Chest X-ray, AP view. Patient: 62 years old, sex M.
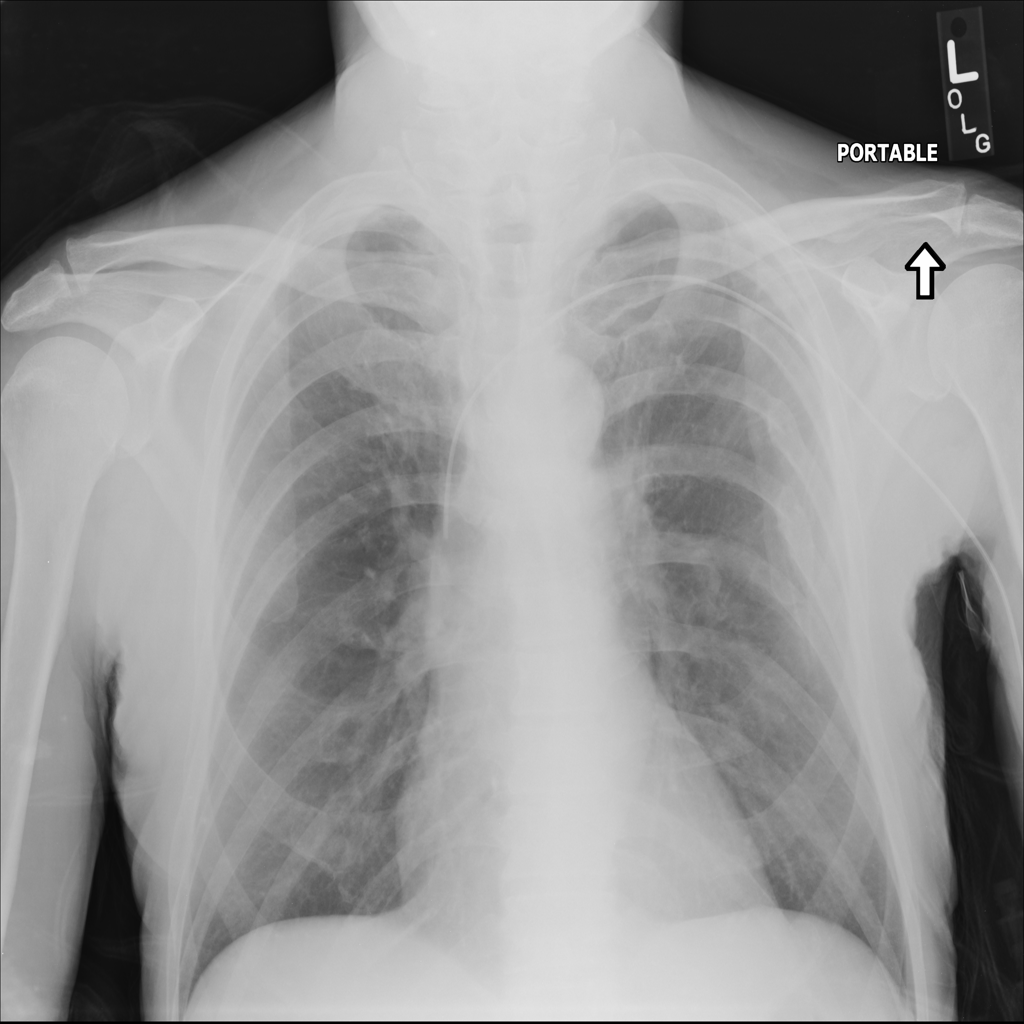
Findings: No Finding